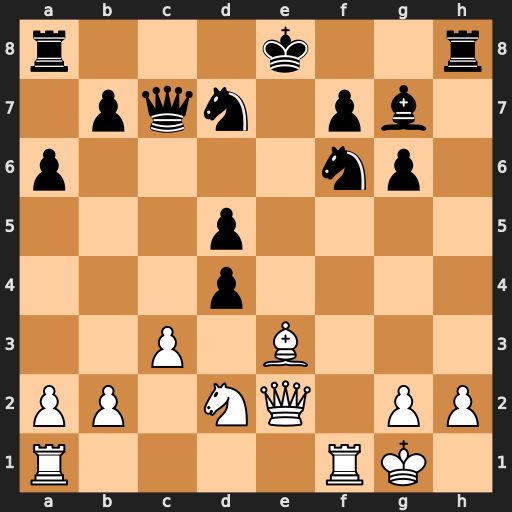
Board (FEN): r3k2r/1pqn1pb1/p4np1/3p4/3p4/2P1B3/PP1NQ1PP/R4RK1
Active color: w
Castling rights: kq
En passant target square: -
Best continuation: Bf4+ Ne5 Bxe5